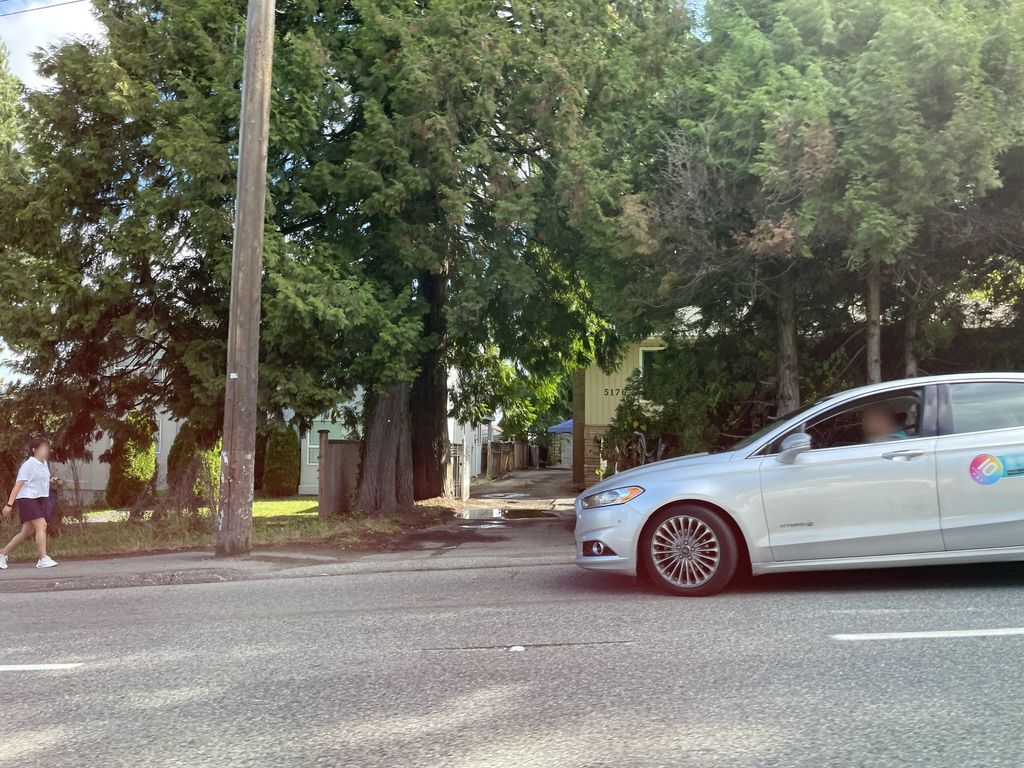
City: vancouver